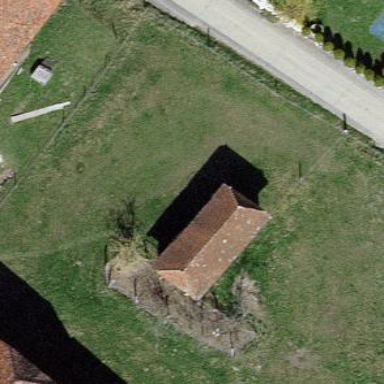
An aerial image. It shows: Farm building.